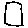
Label: square